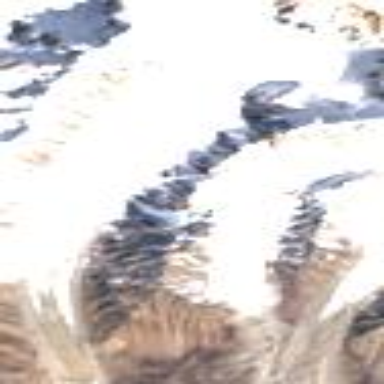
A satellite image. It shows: Majestic glacier in the distance.